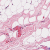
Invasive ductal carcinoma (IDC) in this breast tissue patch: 0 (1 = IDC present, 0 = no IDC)